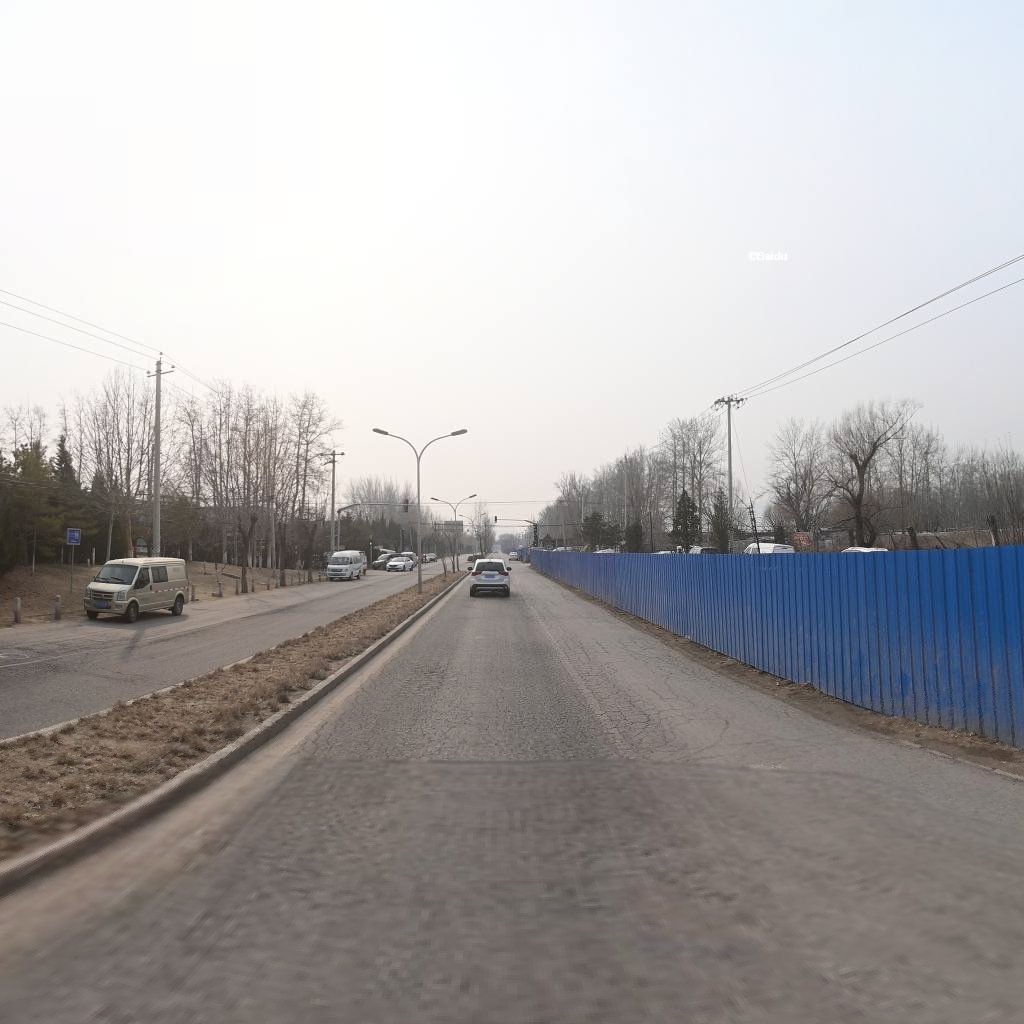
Region: Haidian
Road damage annotations: alligator crack